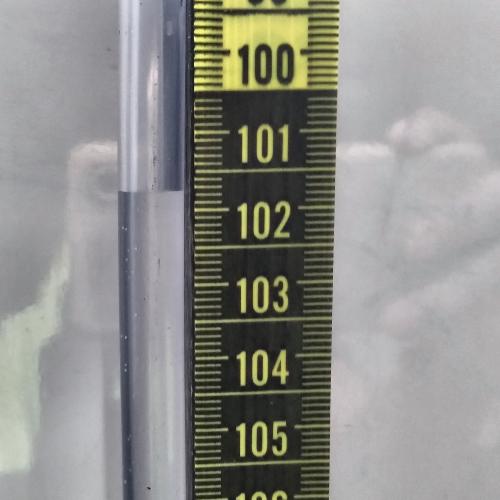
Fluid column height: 101.7 cm